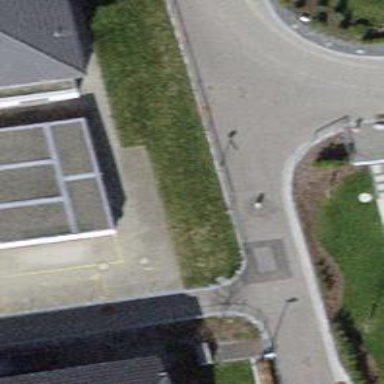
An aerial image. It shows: Rising bollard barrier.